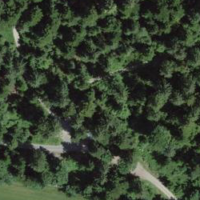
EUNIS habitat code: 43
Species observed at this site:
Anguis fragilis